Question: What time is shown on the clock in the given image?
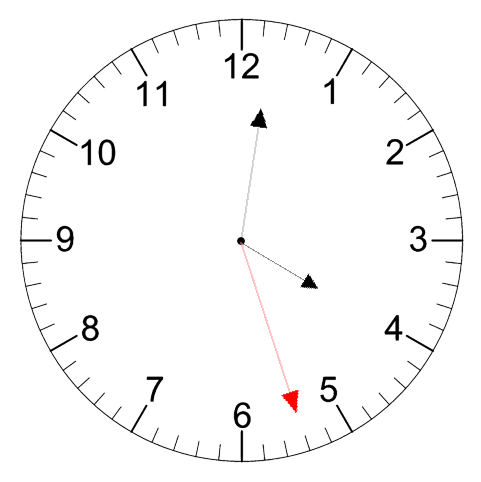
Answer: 04:01:27